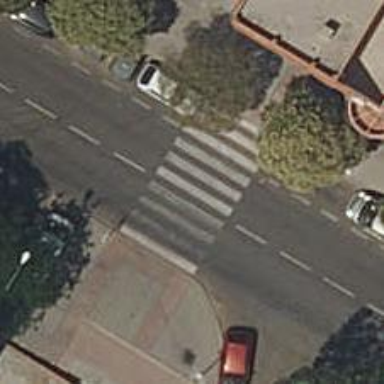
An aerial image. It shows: Pedestrian crossing with zebra markings on footway.